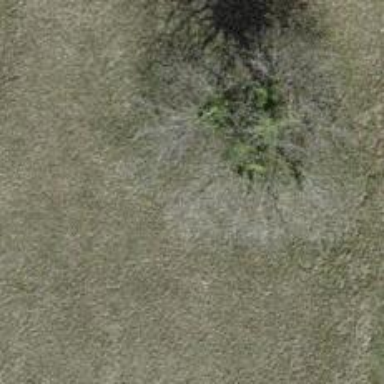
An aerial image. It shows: Deciduous tree with mixed leaf types.